Field crop: tomato
Growth stage: 2
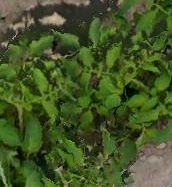
Species: tomato